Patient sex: M
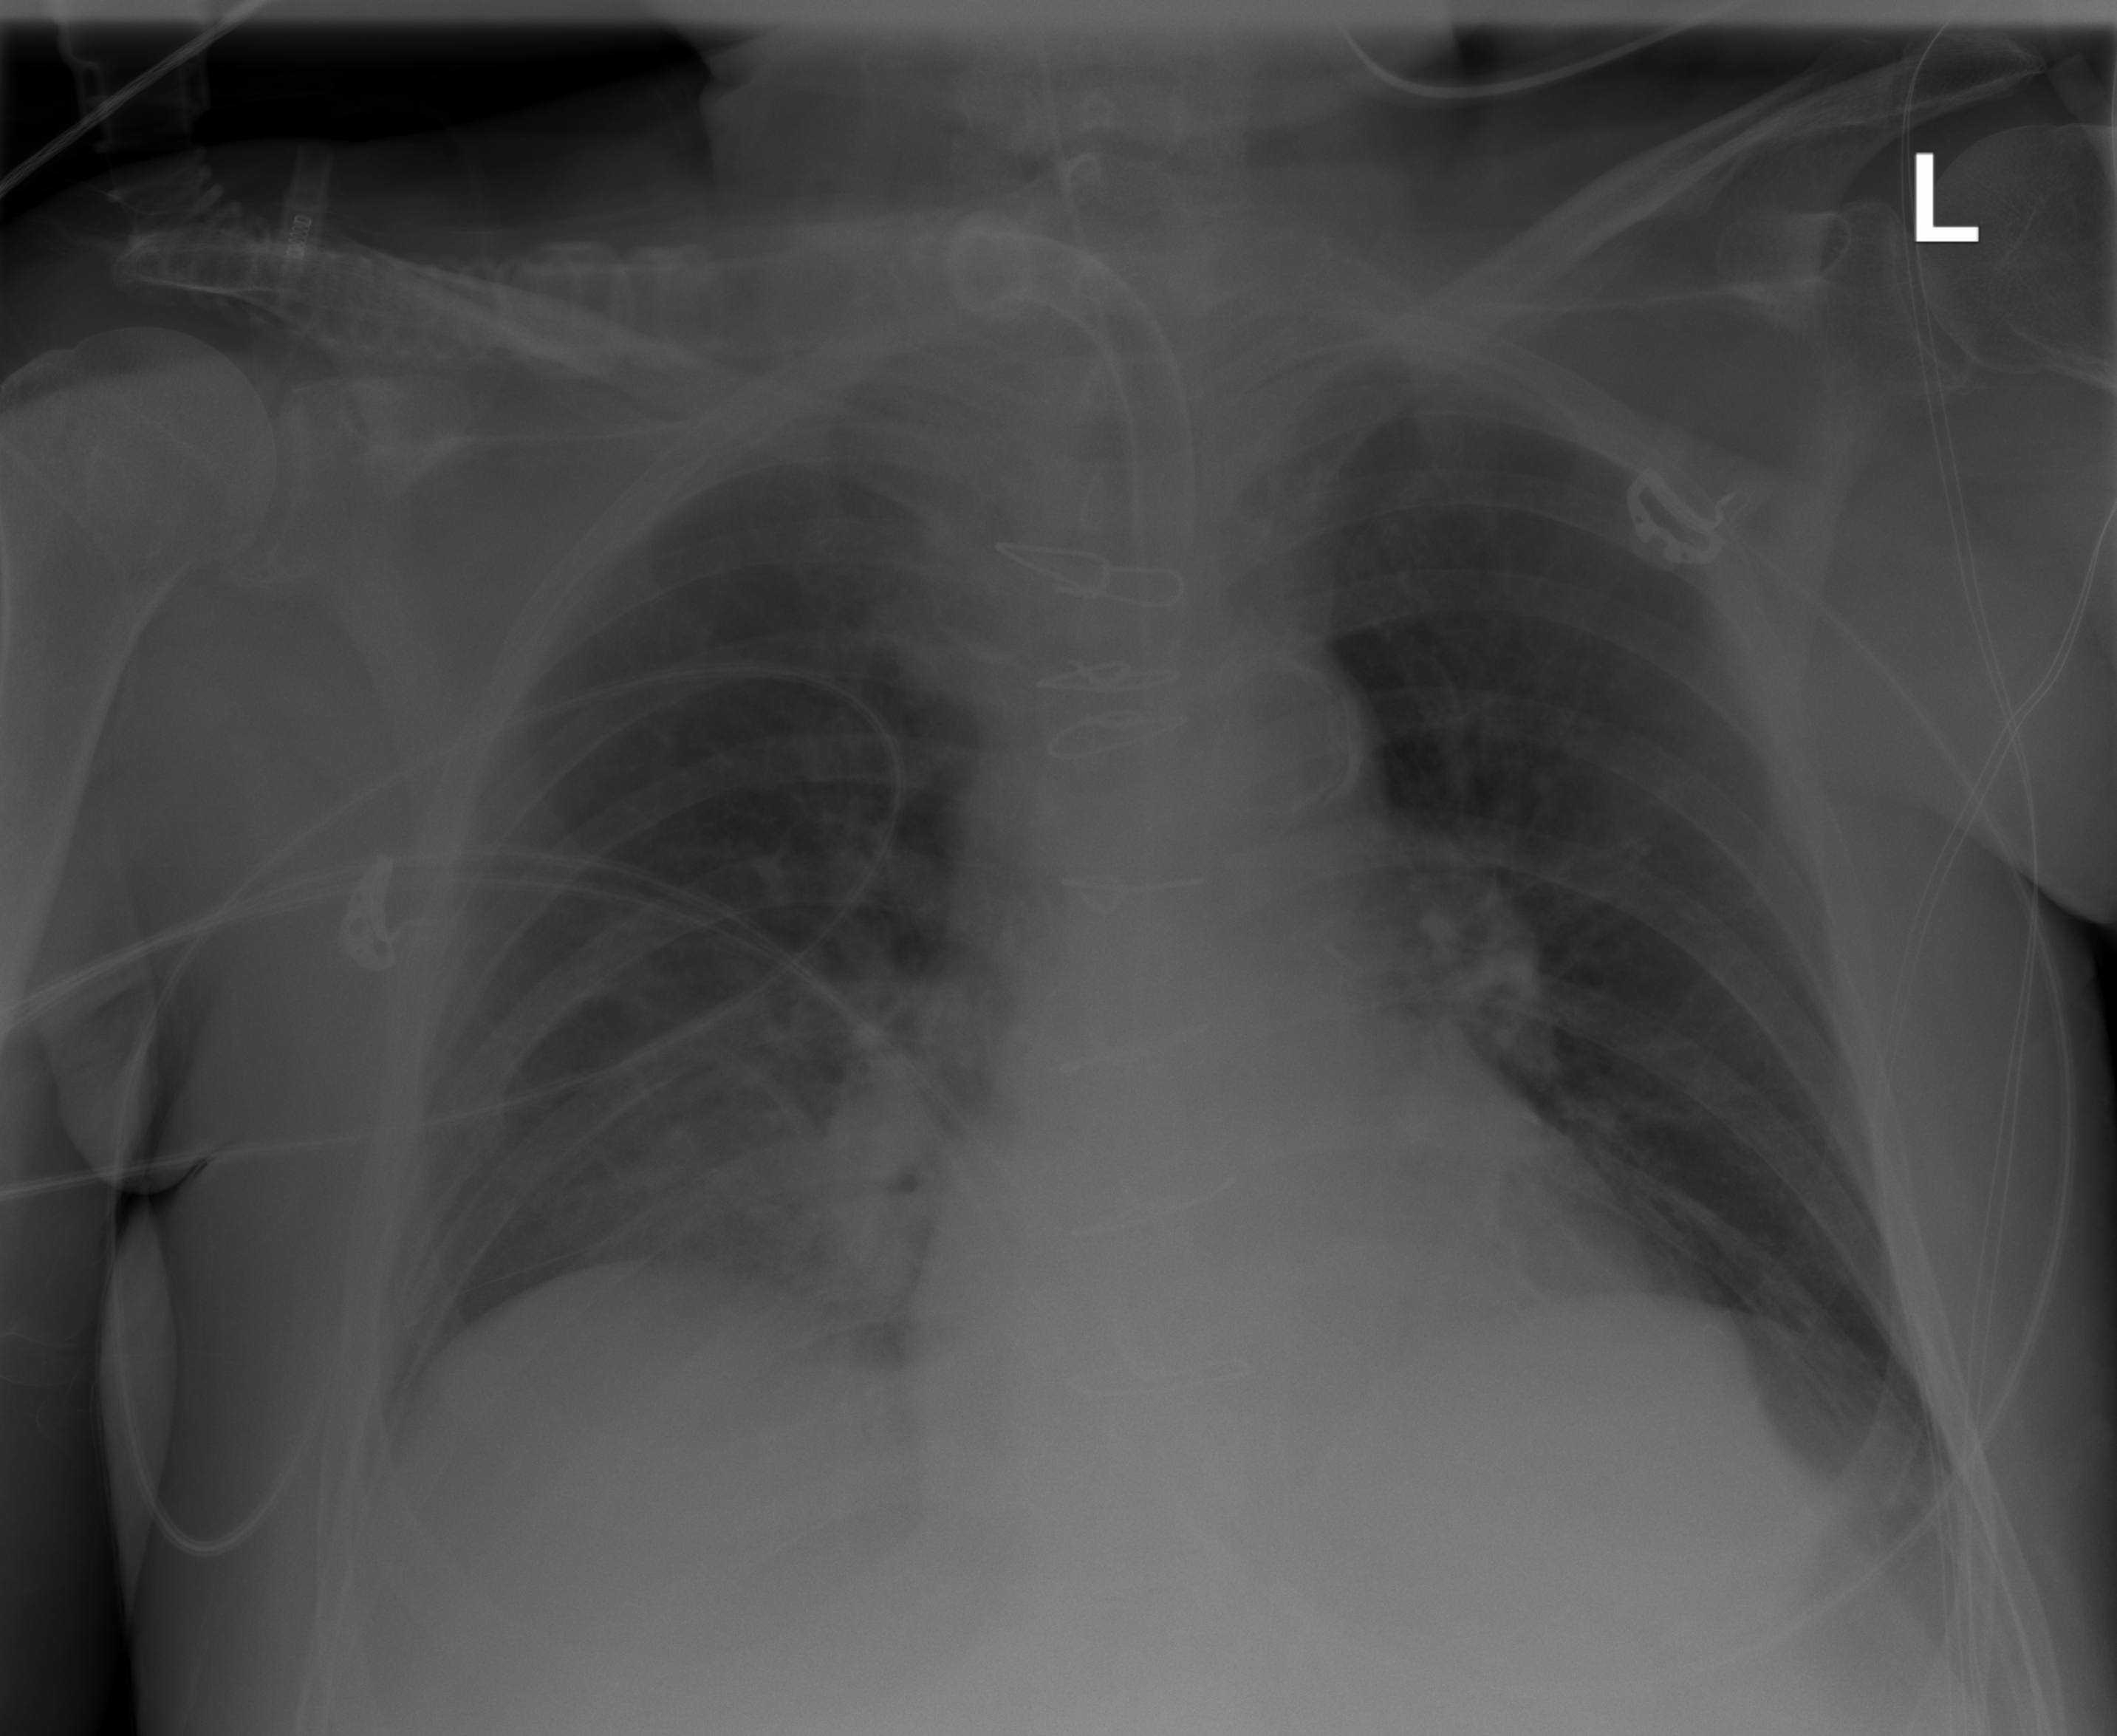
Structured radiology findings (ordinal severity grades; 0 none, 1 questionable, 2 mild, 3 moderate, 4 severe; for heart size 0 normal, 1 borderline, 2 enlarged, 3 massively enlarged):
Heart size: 2
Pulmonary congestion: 0
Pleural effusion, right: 2
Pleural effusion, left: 0
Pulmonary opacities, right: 2
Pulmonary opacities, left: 0
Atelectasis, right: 2
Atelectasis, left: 0